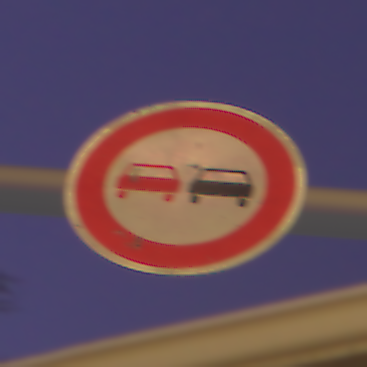
Verkehrszeichen: Ueberholverbot
Umgebung: Outdoor, Urban
Tageszeit: Night
Wetter: Clear
Licht: Artificial
Jahreszeit: NotSpecified
Kontrast: HighContrast